Field crop: maize
Growth stage: 2
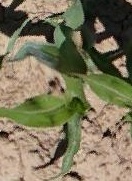
Species: maize